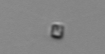
Label: Chaetoceros_tenuissimus